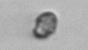
Label: Heterocapsa_rotundata